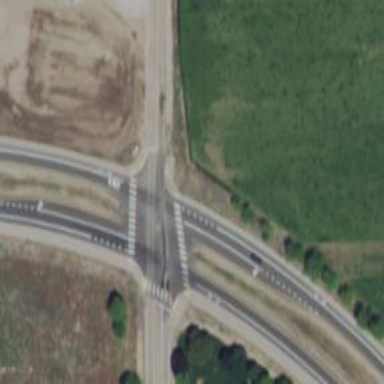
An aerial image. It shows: Road with stop sign.